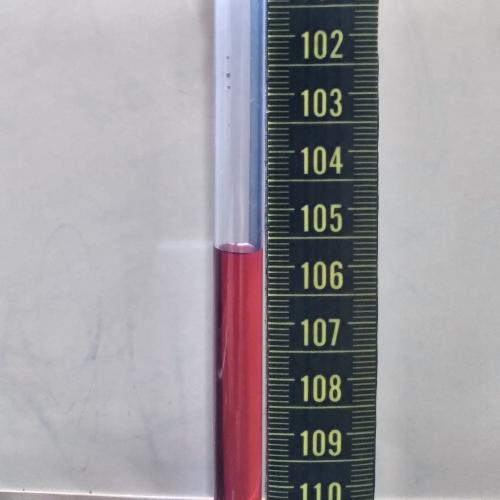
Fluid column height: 105.8 cm